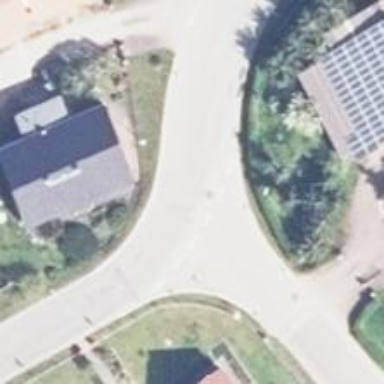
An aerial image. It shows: Tertiary road with asphalt surface.